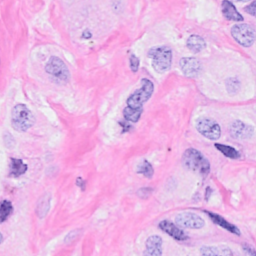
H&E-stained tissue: Breast